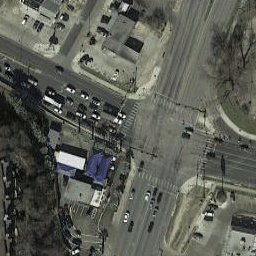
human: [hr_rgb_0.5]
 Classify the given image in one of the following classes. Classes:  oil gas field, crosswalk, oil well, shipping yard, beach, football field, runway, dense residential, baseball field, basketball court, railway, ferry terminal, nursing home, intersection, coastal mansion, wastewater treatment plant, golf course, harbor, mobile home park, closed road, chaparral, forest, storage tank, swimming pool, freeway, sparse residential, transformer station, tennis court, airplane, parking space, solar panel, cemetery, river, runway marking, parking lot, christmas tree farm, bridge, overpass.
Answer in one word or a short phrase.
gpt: intersection